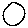
Label: moon